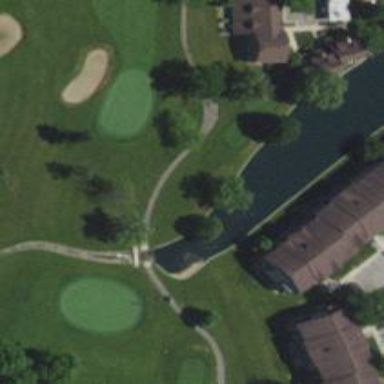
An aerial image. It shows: Path for both road and golf.